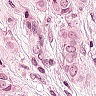
Metastatic tissue present: yes